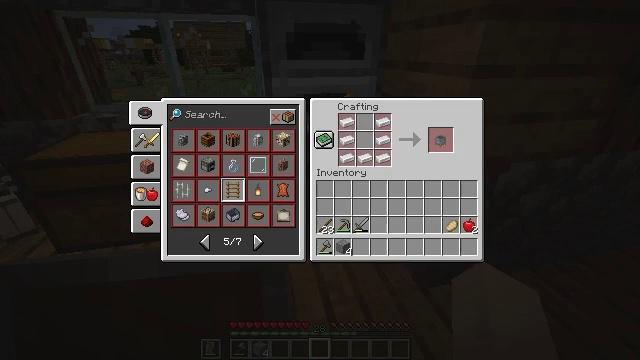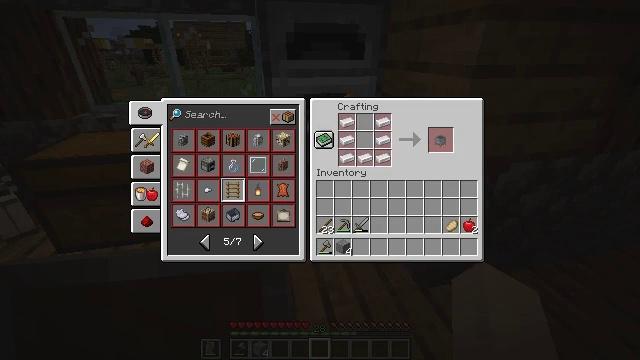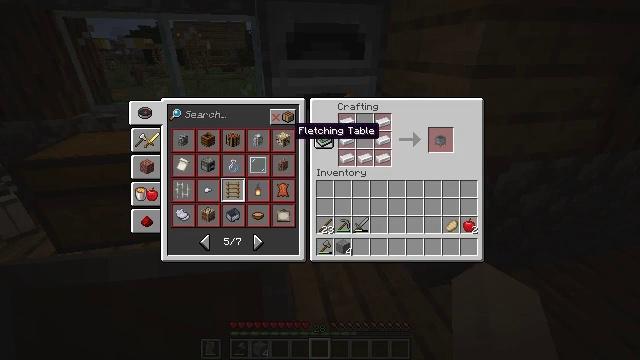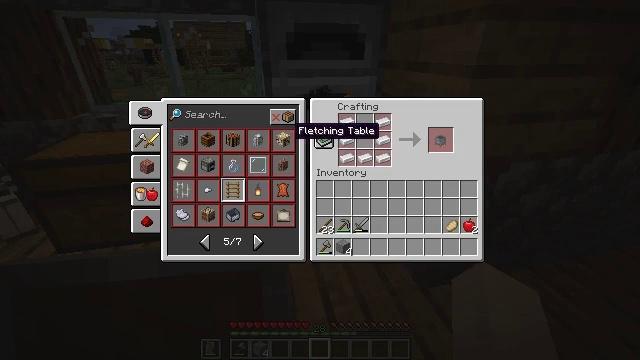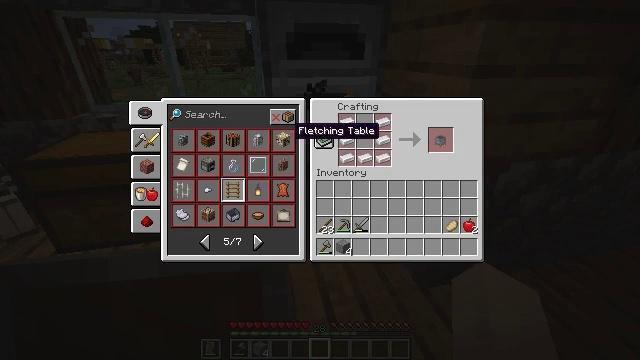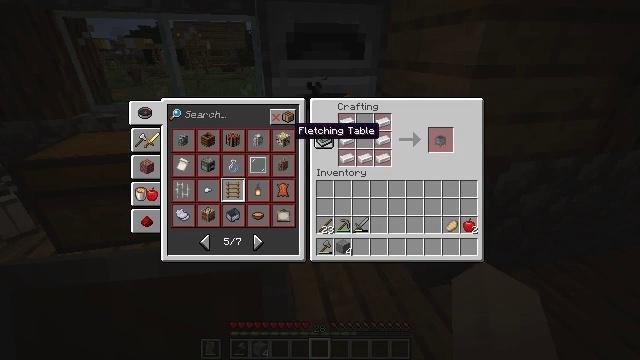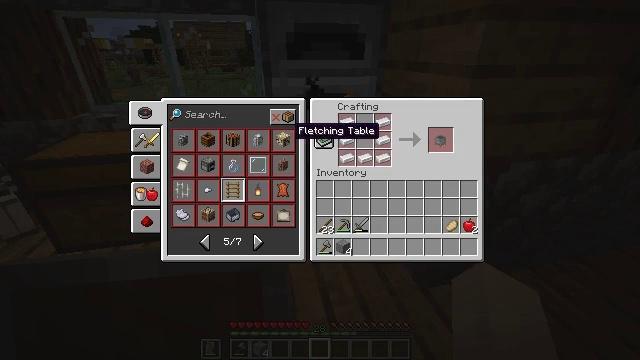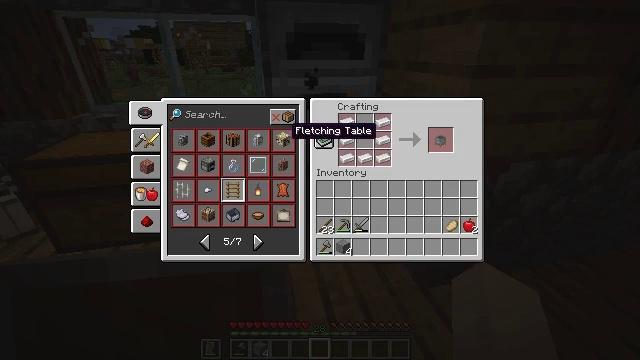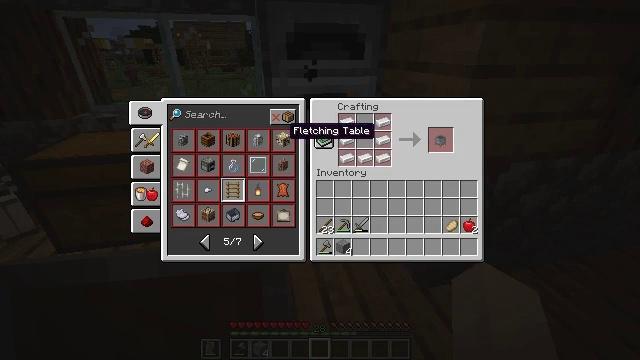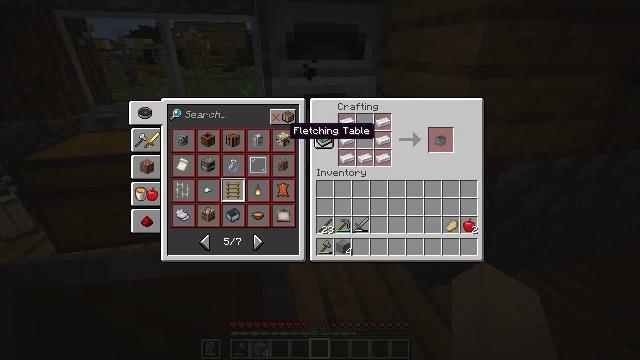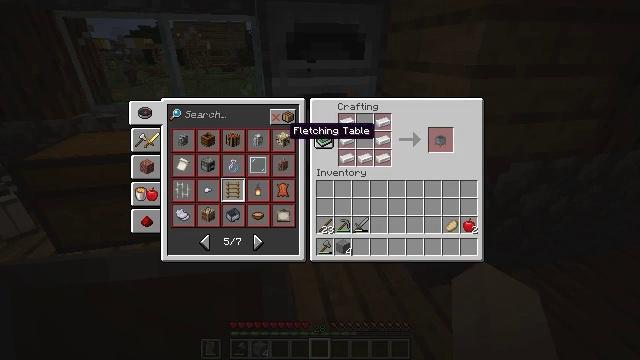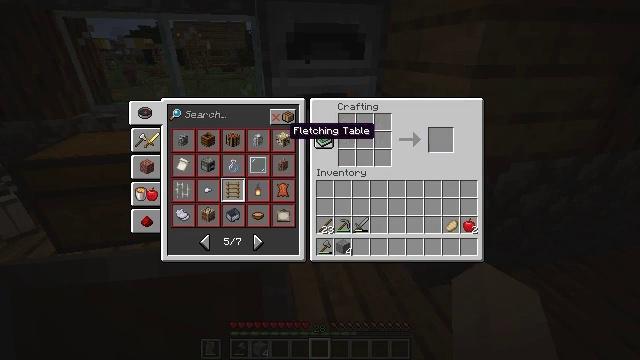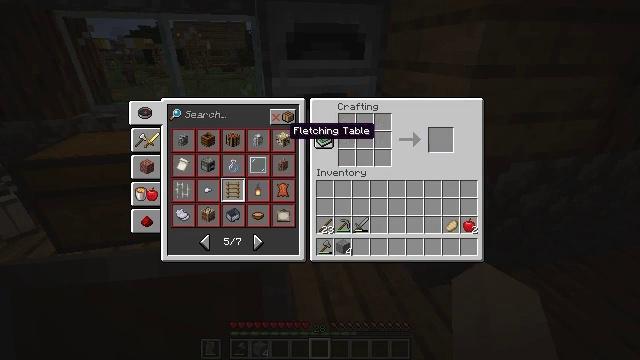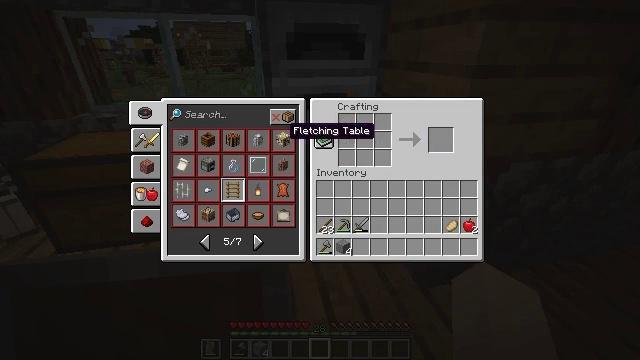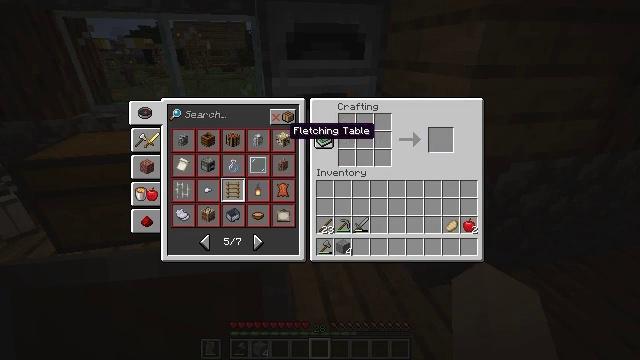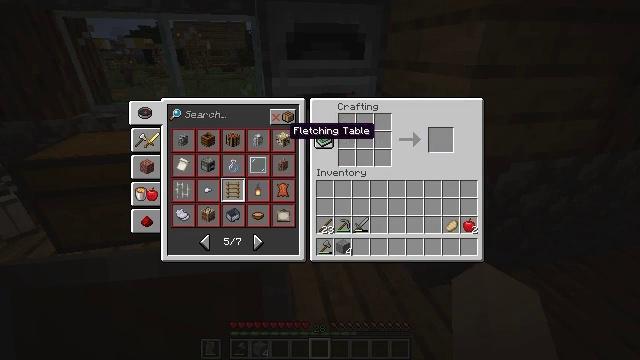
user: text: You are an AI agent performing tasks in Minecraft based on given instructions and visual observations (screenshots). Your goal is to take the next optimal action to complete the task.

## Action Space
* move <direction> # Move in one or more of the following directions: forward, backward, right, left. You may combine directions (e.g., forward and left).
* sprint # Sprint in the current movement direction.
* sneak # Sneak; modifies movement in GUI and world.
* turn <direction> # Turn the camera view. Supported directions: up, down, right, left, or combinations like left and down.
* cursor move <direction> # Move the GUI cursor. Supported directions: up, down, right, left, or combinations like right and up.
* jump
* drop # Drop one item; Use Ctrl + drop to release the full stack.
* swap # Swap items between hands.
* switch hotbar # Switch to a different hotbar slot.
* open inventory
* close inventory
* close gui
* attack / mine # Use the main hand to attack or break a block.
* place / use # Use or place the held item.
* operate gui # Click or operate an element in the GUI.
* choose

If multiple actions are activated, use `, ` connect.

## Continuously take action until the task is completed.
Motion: motion action
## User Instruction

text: Access a crafting table to create a stonecutter.
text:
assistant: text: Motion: open gui
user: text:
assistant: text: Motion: cursor move right and down
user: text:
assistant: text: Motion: no_op
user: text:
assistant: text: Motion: no_op
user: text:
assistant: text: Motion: no_op
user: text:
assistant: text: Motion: no_op
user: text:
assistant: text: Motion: no_op
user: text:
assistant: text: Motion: no_op
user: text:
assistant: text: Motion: no_op
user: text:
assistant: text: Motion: no_op
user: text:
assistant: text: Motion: operate gui
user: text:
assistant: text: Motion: operate gui
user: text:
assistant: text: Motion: operate gui
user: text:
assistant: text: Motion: operate gui
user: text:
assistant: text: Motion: no_op
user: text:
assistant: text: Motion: no_op
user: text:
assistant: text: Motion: no_op
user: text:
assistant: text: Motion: cursor move right
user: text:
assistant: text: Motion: cursor move right
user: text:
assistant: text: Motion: no_op
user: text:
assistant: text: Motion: no_op
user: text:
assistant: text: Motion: no_op
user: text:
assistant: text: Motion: no_op
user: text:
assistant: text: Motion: no_op
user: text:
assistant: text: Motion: no_op
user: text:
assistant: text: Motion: cursor move up
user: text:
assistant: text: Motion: no_op
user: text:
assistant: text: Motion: no_op
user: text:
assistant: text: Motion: no_op
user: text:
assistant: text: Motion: no_op